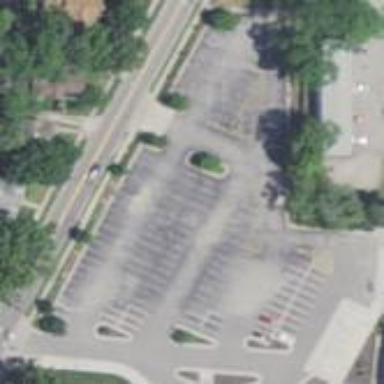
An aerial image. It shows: Parking area with surface.